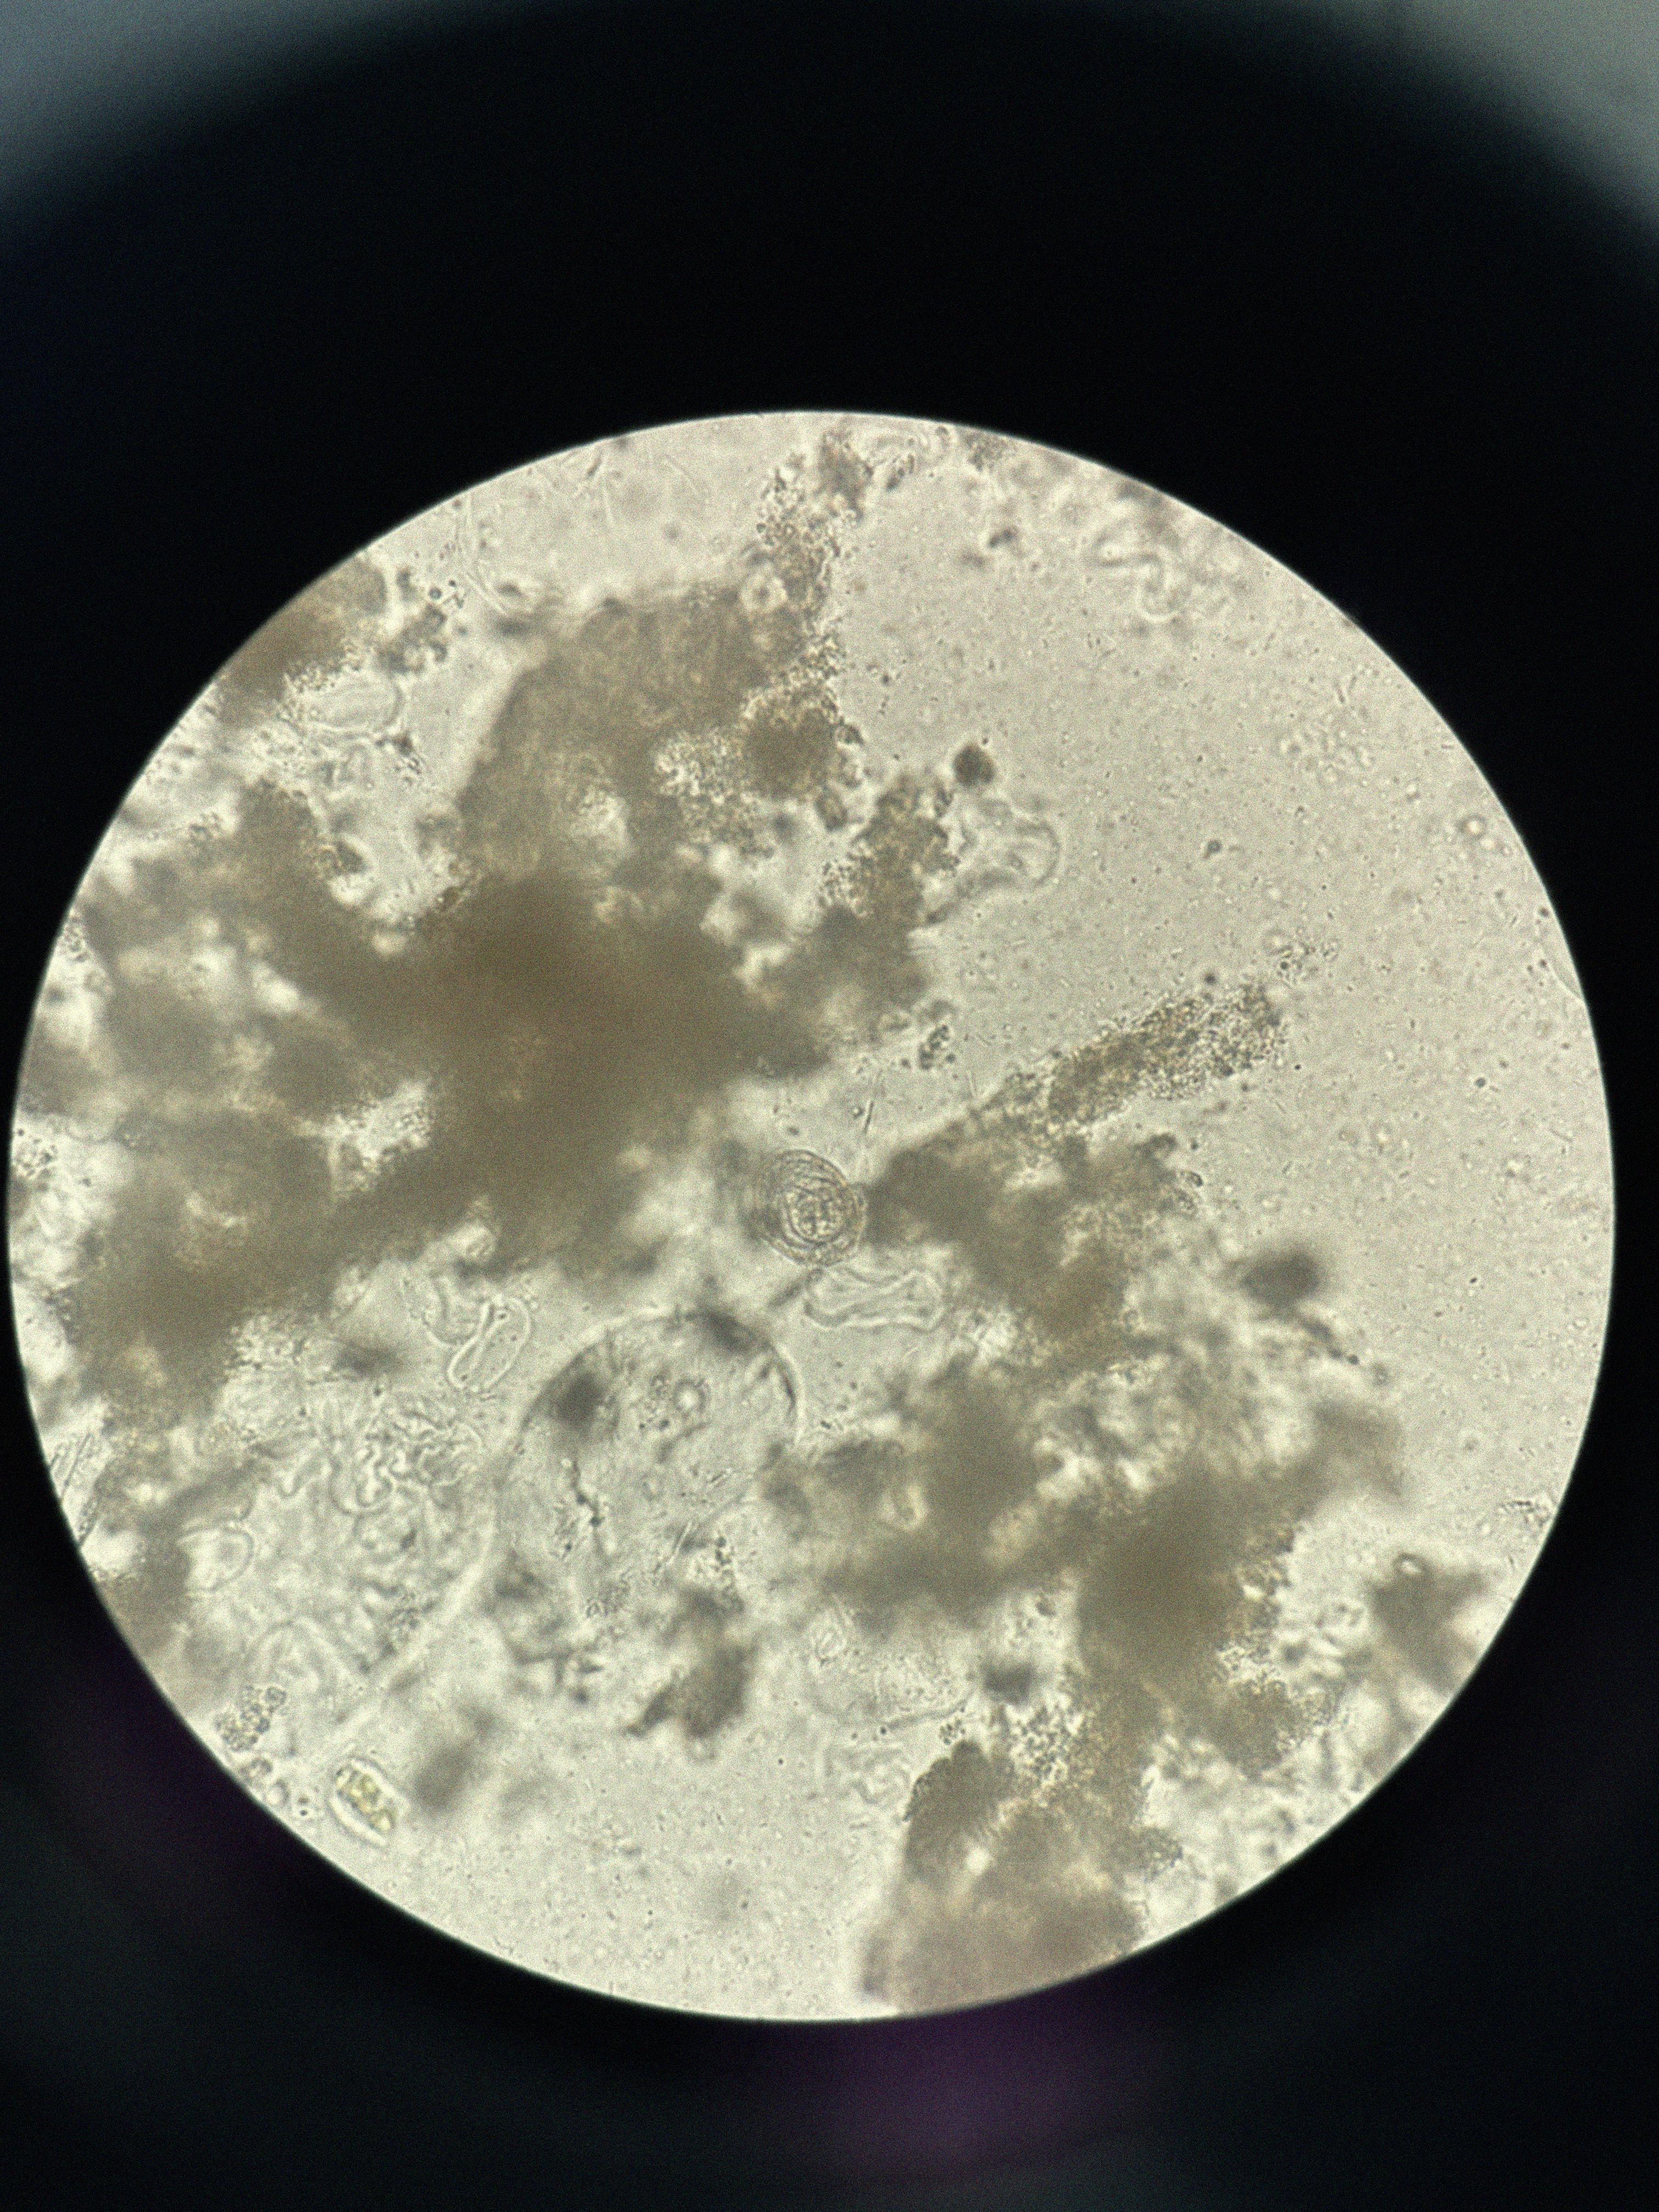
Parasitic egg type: Hymenolepis nana